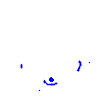
Particle: electron